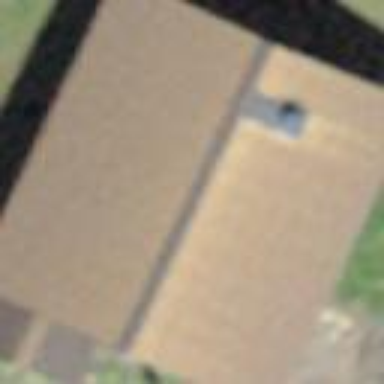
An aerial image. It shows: Gabled building with roof oriented along its structure.